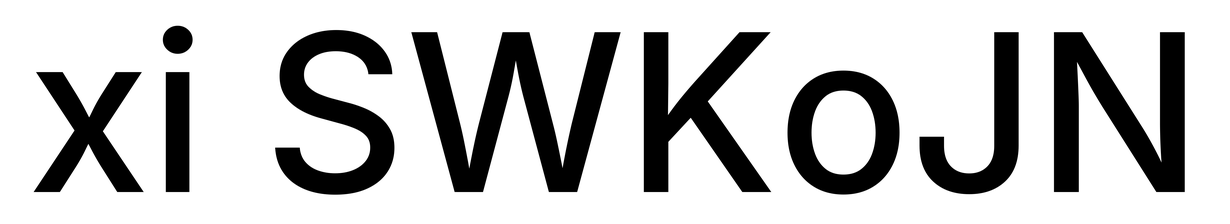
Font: Inter_Medium